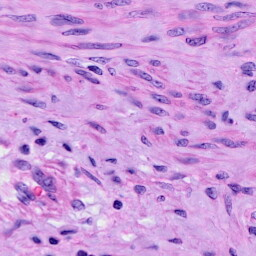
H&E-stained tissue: Cervix